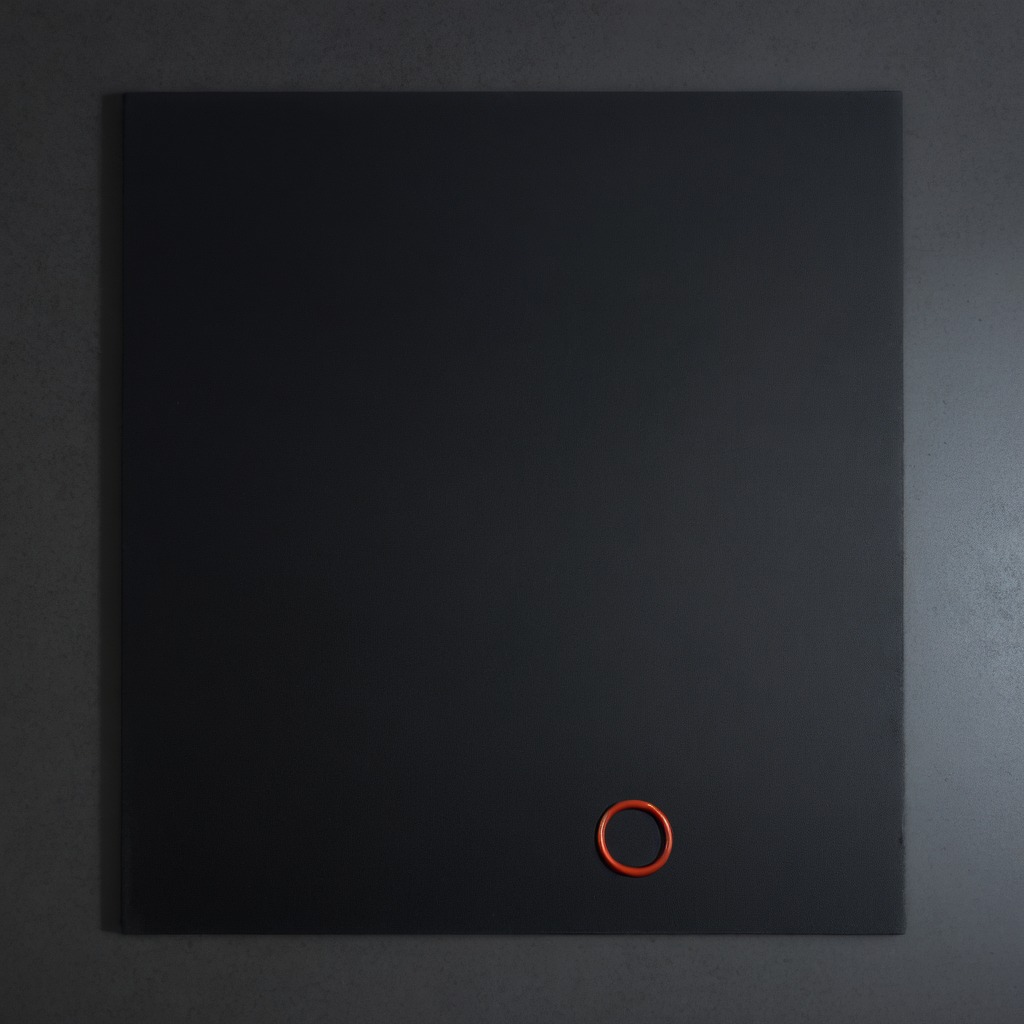
A rubber O-ring lying on the granite tabletop.